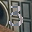
Label: 3